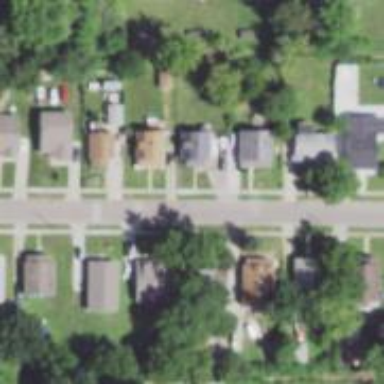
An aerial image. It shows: Neighborhood.